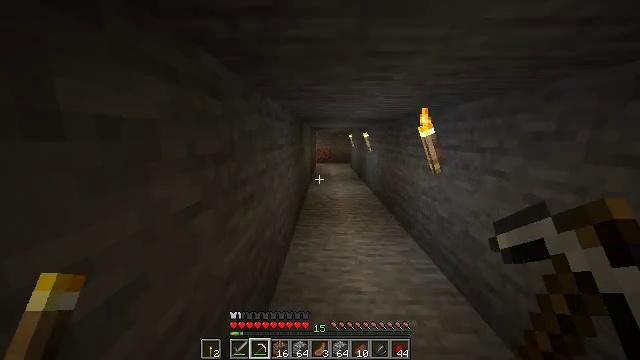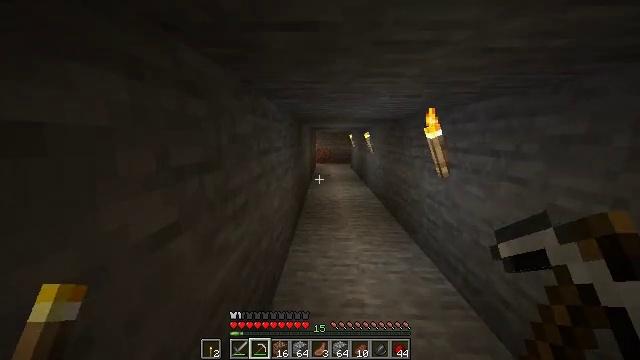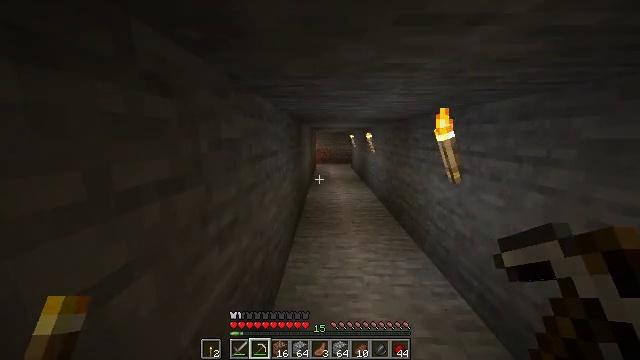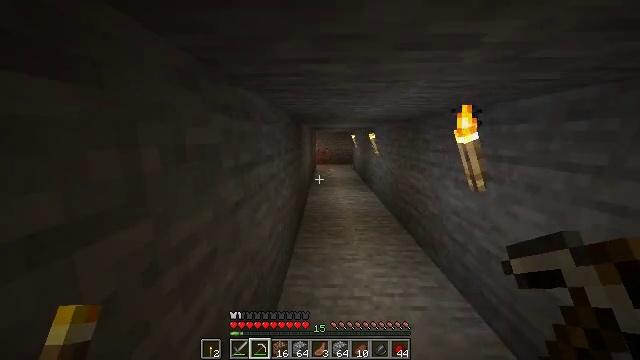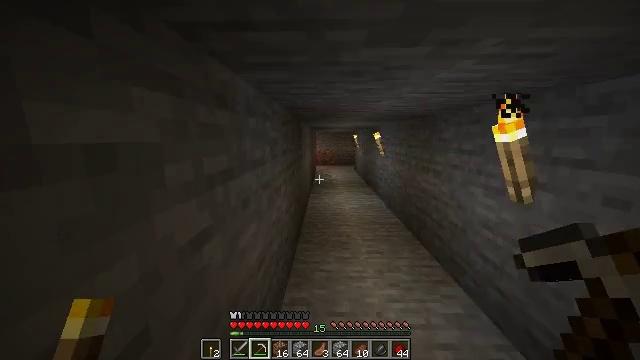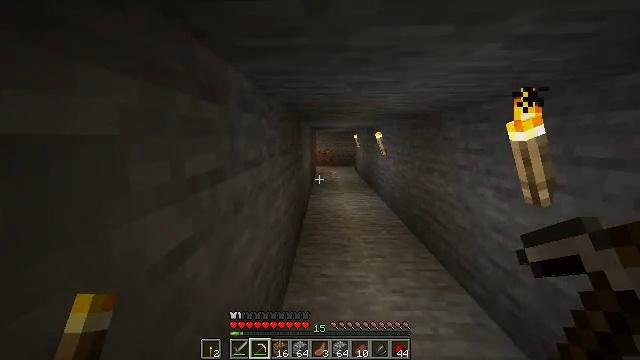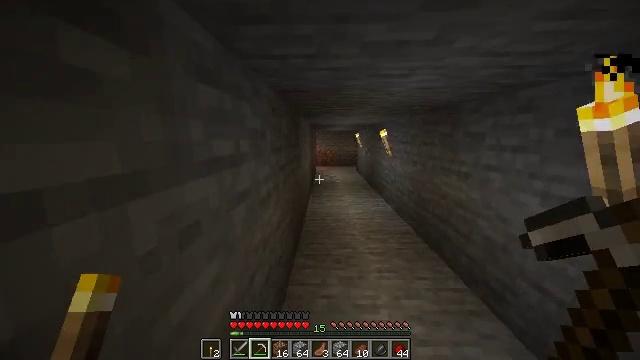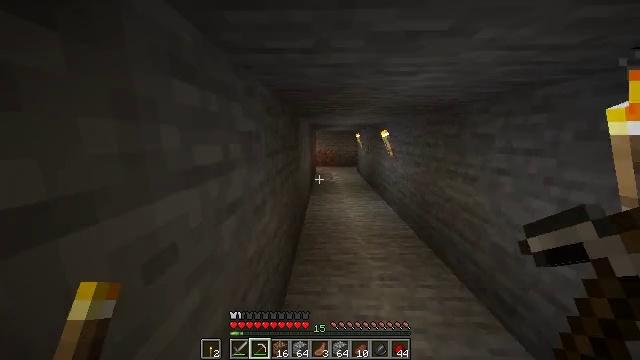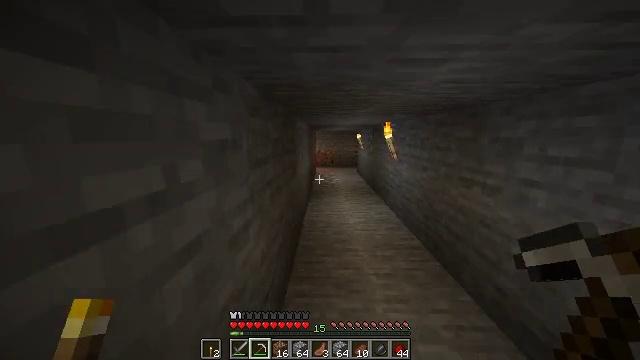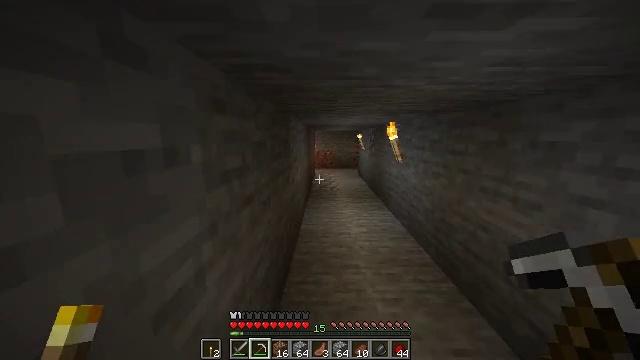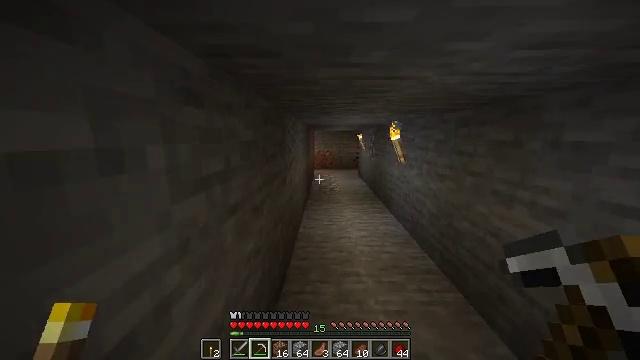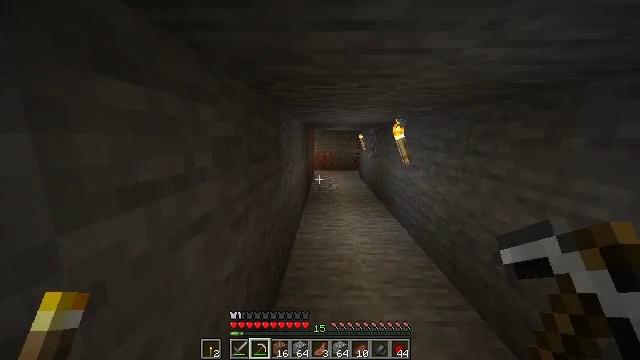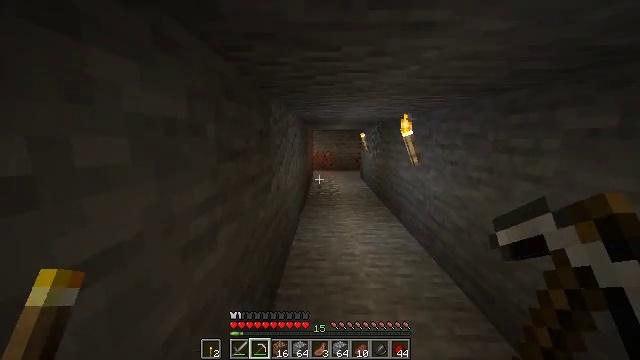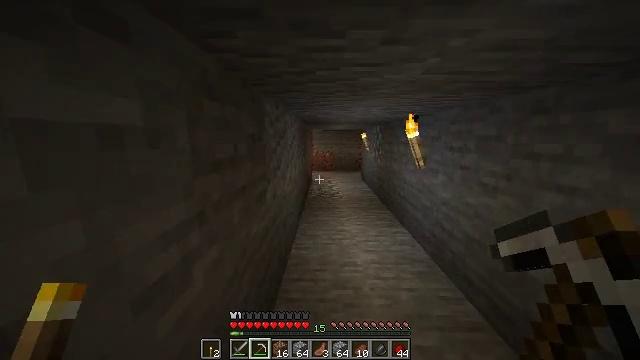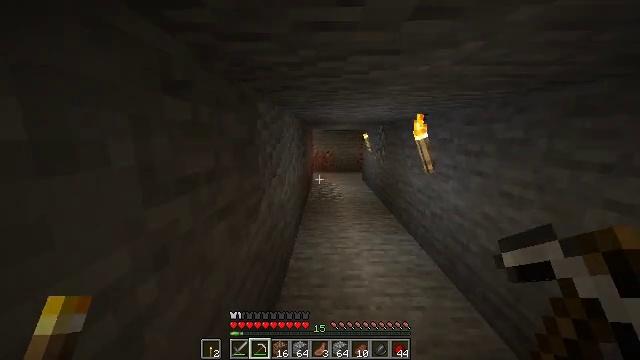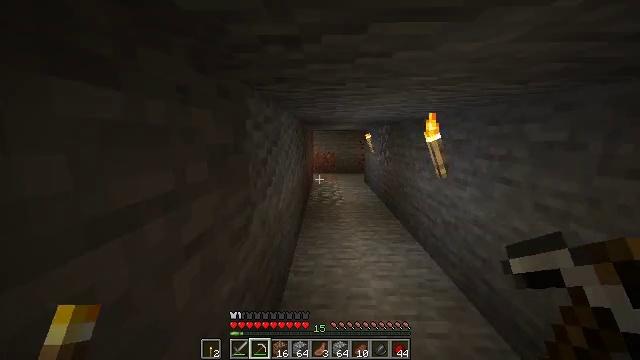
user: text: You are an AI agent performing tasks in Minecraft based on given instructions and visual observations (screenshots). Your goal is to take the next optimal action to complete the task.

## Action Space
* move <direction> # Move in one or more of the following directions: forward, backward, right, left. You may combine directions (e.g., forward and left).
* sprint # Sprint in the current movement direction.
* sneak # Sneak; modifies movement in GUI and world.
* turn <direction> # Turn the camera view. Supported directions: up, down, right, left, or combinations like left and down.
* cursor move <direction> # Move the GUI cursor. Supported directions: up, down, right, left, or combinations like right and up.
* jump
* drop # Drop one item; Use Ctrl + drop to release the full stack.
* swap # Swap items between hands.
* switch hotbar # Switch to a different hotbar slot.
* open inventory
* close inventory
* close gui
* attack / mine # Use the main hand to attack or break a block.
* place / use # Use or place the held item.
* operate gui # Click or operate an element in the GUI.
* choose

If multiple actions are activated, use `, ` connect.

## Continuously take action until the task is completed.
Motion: motion action
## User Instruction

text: Form cobblestone stairs by placing cobblestone in the crafting grid.
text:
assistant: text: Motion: move forward, sprint
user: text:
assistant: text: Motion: move forward, sprint
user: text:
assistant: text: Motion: move forward, sprint
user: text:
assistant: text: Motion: move forward, sprint
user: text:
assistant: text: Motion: move forward, sprint
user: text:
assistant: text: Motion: move forward, sprint
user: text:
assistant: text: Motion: move forward, sprint
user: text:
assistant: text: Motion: move forward, sprint
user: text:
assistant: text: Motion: move forward, sprint
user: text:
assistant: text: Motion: move forward, sprint
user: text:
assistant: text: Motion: move forward, sprint
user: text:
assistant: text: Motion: move forward, sprint
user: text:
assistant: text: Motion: move forward, sprint
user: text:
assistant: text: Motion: move forward, sprint
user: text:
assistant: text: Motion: move forward, sprint
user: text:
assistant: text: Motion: move forward, sprint
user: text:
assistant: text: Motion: move forward, sprint
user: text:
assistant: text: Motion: move forward, sprint
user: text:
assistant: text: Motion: move forward, sprint, turn right
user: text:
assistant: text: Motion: move forward, sprint, turn right
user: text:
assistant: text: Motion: move forward, sprint
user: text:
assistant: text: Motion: move forward, sprint
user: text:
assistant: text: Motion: move forward, sprint
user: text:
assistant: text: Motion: move forward, sprint
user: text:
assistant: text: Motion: move forward, sprint
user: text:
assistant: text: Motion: move forward, sprint
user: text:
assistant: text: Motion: move forward, sprint
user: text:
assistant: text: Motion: move forward, sprint
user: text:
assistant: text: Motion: move forward, sprint
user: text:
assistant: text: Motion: move forward, sprint